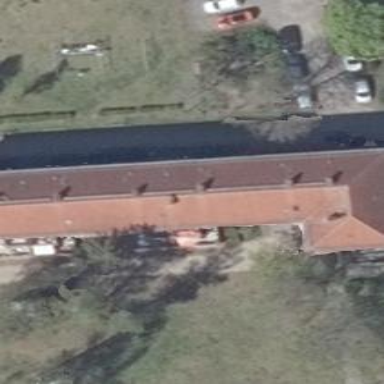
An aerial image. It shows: View of apartment building.